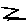
Label: zigzag